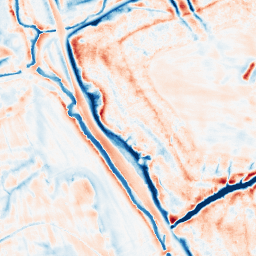
Category: edge_preserving
Decomposition family: bilateral
Decomposition parameters: d: 21
sigma_color: 100
sigma_space: 150
Upsampling method: lanczos
Upsampling parameters: scale: 2
Upsampling scale: 2